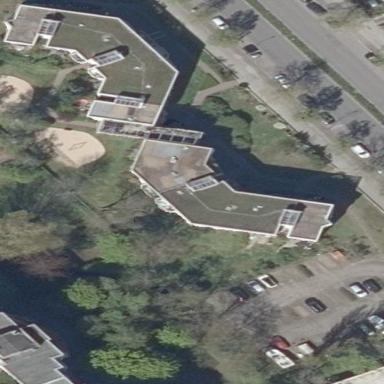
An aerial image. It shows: Apartment building with flat roof.